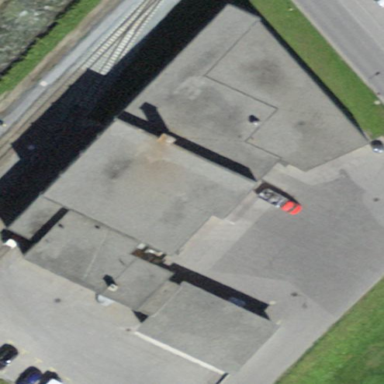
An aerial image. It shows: Flat-roofed building.